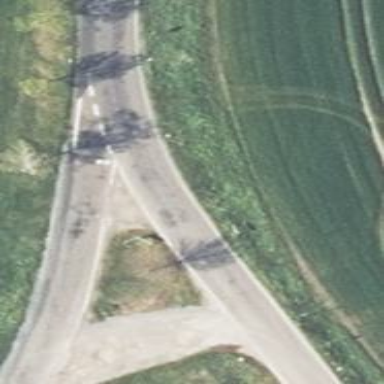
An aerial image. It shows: Secondary road with asphalt surface.